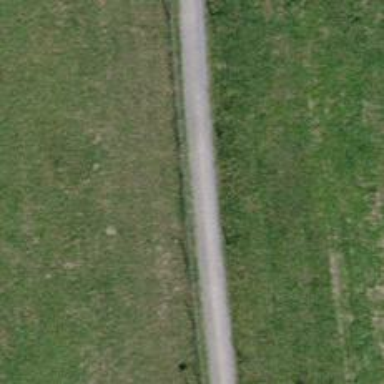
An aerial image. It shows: Path with fine gravel surface.